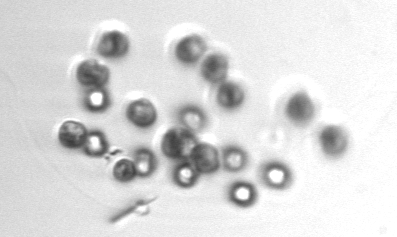
Label: Phaeocystis